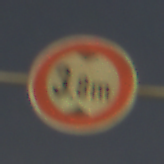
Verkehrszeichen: TatsaechlicheHoehe
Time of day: Night
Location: Outdoor (Urban)
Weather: PartlyCloudy
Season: NotSpecified
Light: Artificial